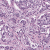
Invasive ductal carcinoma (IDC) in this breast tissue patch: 1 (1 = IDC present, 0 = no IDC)